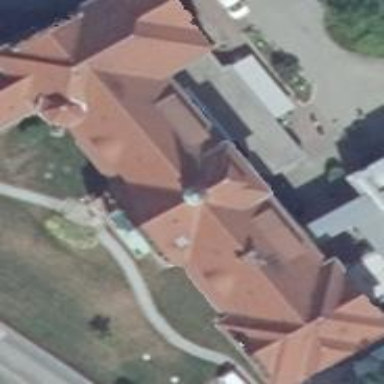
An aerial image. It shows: Building with gabled roof made of roof tiles in beige color. The roof is oriented along the building.